Question: Does jqGrid have the capability to have an inline List control with an option to add items related to particular record. Please see the red highlighted section in the picture here: <URL>

I am planning on developing an ASP .NET MVC 4 application. If this is not possible please suggest one that can support this.
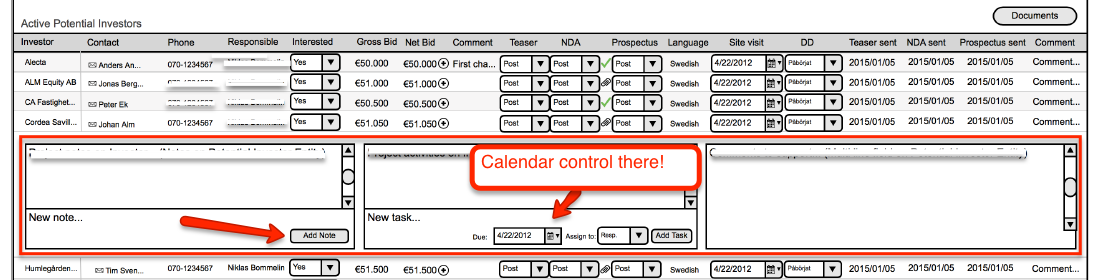
Answer: I finally found the answer. The ability to add some textbox (or any html for that matter) lies in the use of sub-grids. <URL> solves the issue.